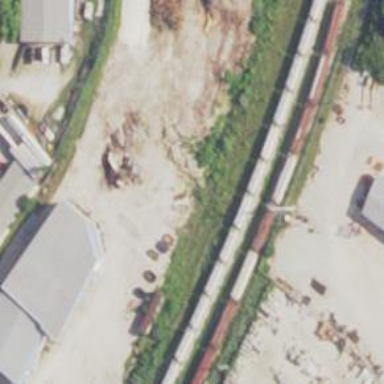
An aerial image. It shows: Disused railway spur.